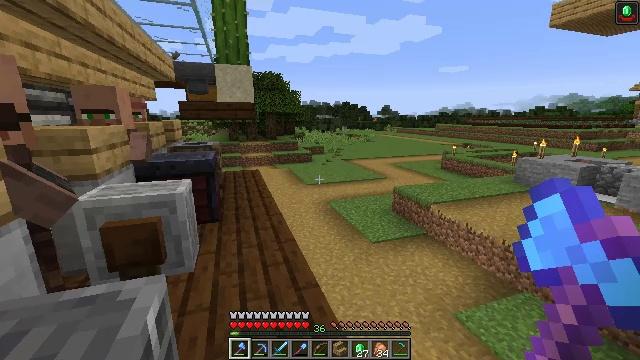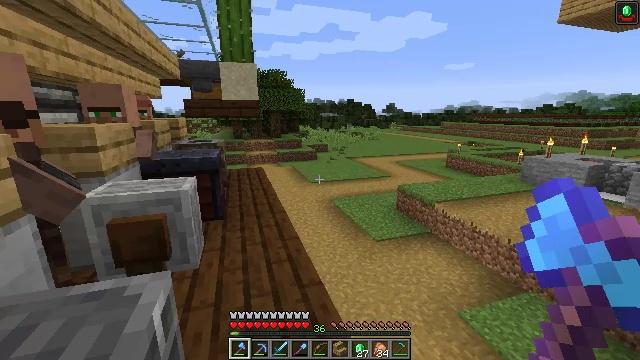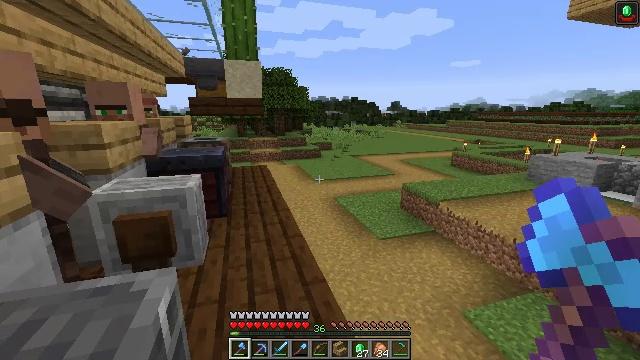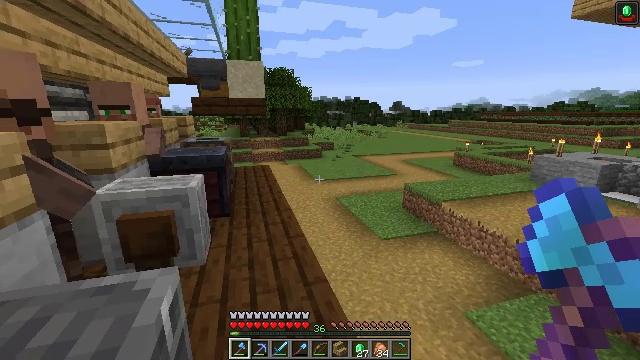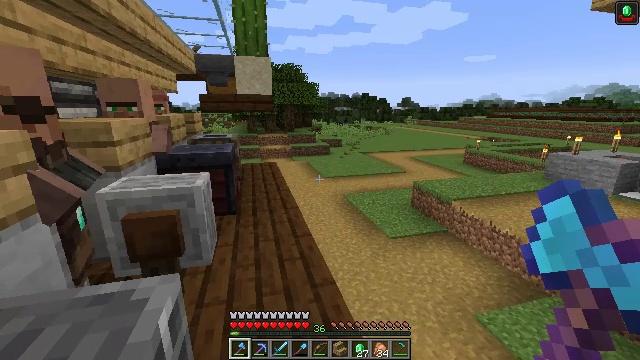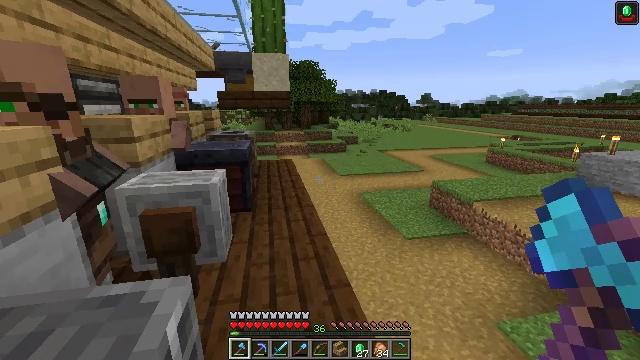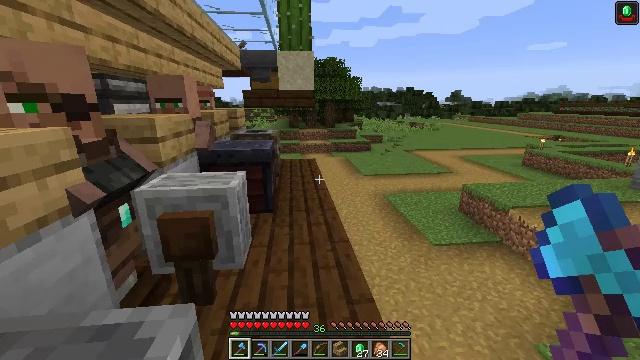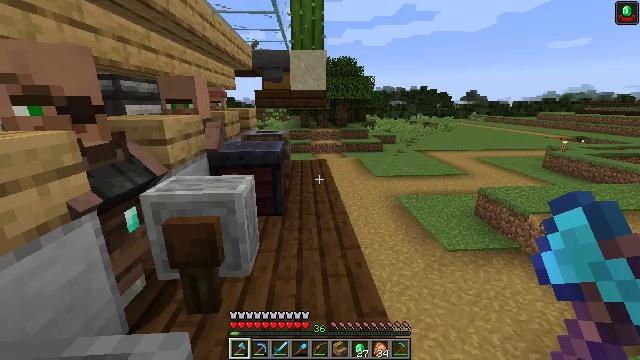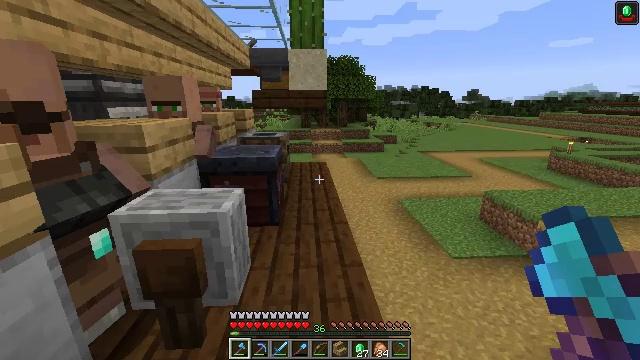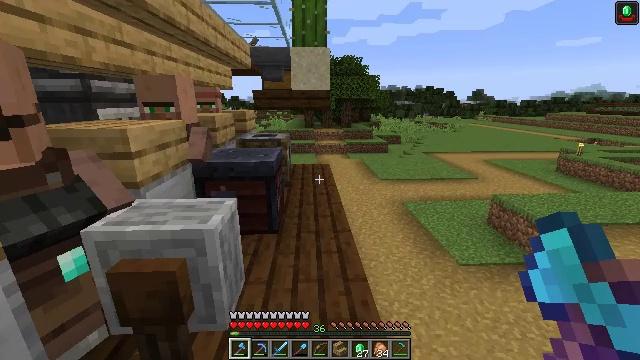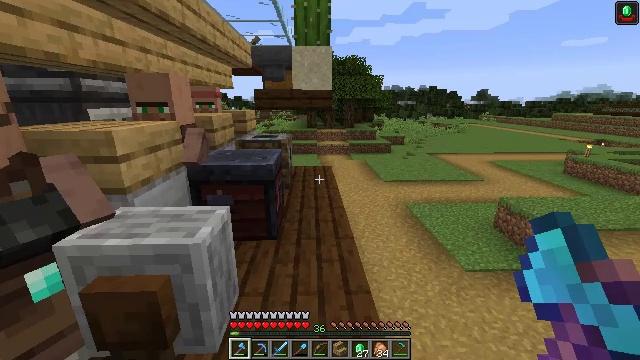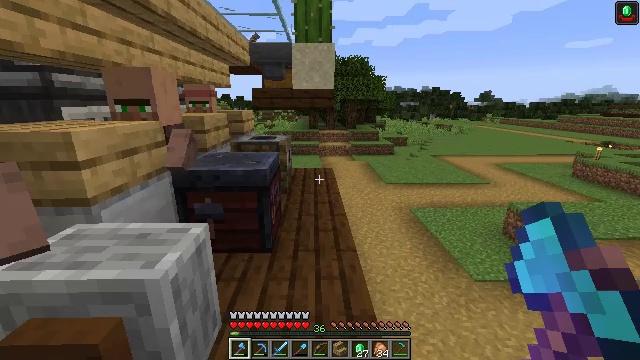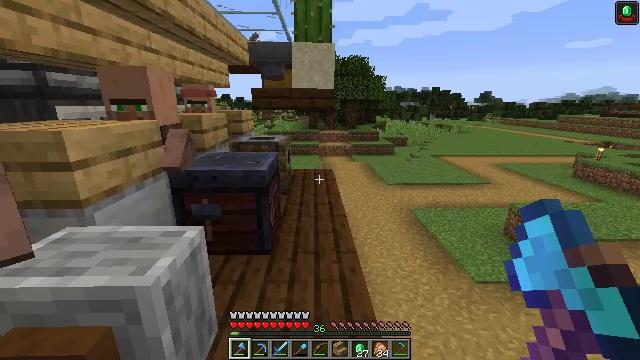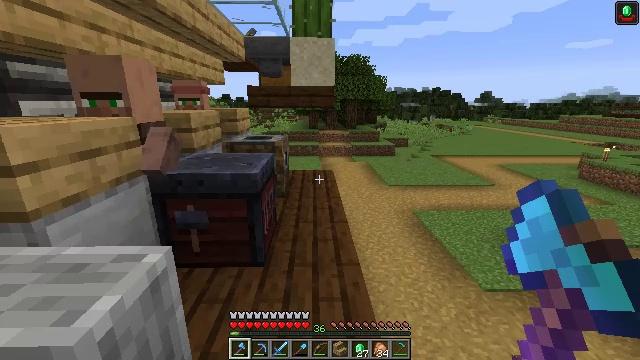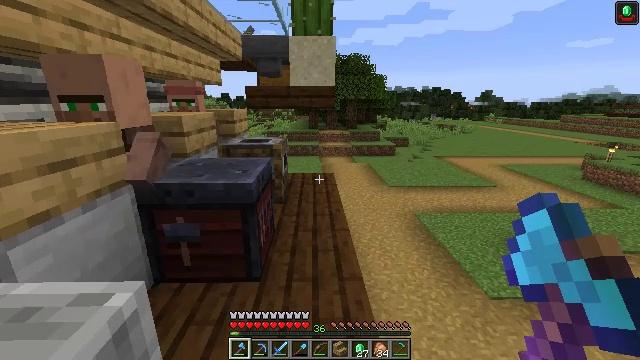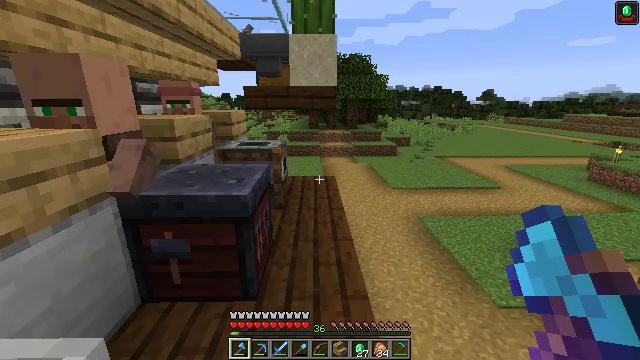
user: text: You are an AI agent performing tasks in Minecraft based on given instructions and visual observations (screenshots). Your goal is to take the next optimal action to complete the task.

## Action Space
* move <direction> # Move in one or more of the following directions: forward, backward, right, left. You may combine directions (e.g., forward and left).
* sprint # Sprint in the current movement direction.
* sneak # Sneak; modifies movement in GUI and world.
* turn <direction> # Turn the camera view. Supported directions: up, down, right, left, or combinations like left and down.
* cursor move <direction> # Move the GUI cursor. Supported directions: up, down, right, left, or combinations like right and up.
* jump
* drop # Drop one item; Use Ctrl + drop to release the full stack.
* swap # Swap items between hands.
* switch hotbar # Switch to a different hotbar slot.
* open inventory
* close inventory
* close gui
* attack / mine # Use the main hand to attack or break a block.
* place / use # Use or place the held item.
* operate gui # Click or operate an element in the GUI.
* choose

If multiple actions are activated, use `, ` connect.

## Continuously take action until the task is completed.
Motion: motion action
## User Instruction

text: Craft a diamond shovel.
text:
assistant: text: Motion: no_op
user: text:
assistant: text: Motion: no_op
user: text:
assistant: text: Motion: no_op
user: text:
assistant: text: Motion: move forward, turn left
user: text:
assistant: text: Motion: move forward, turn left
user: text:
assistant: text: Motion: move forward, turn left
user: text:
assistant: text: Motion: move forward, turn left
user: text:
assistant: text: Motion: move forward
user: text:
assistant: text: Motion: move forward
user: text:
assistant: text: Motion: move forward
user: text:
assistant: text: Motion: move forward
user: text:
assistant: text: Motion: move forward
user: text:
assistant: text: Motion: move forward
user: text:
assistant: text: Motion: move forward
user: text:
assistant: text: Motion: move forward
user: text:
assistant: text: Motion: move forward, turn left
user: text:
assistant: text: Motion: move forward, turn left
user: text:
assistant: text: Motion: move forward, turn left
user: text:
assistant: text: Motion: move forward, turn left
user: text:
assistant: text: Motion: move forward, turn left and up
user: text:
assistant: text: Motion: move forward, turn left and up
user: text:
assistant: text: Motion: turn left and up
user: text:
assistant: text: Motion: turn left and up
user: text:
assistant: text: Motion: turn left and up
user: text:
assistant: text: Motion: turn left and up
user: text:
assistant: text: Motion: turn left and up
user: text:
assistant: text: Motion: turn left and up
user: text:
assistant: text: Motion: turn left
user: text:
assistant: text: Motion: turn left
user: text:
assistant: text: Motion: turn left